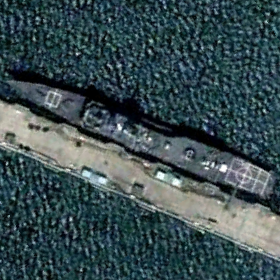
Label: cruiser